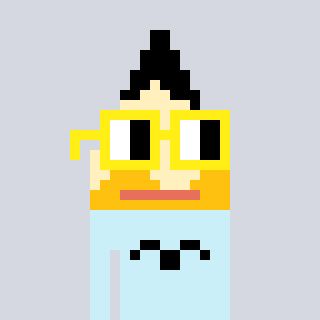
a pixel art character with square yellow glasses, a pencil-shaped head and a cold-colored body on a cool background